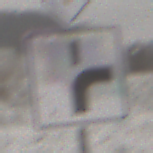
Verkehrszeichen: VerlaufVorfahrtsstrasse8
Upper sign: Vorfahrtsstrasse
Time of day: Midday
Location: Outdoor (Nature)
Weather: Overcast
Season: Winter
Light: Natural